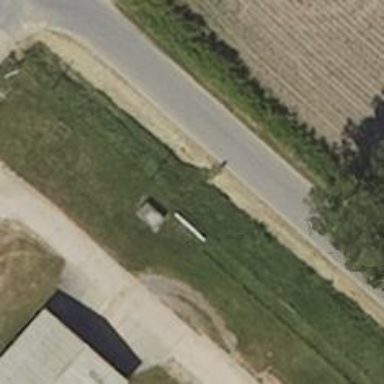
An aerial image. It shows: Substation for power distribution.